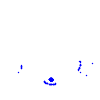
Particle: electron